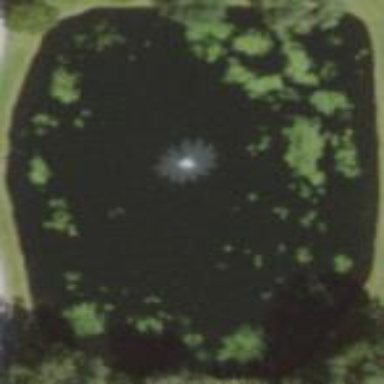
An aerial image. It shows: Serene pond surrounded by nature.